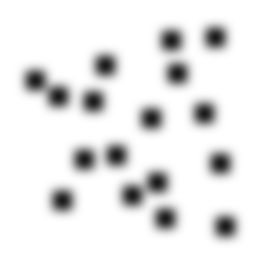
Squares: 17
Triangles: 0
Stars: 0
Total shapes: 17